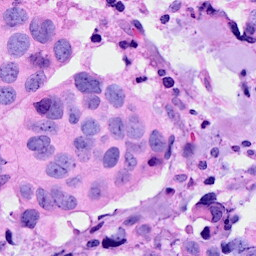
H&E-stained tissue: Breast